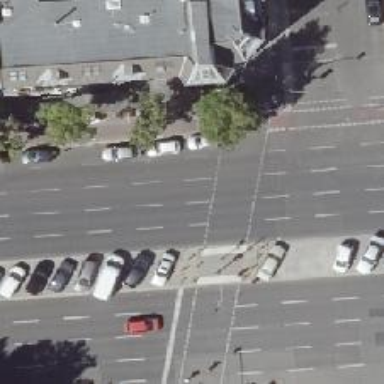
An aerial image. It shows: Footway that serves as traffic island.